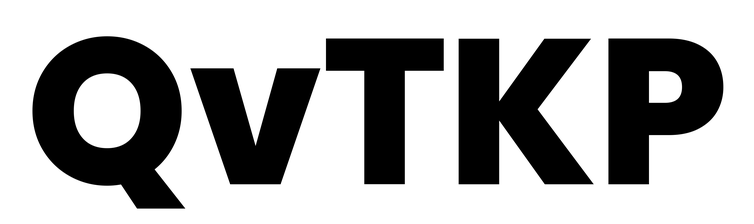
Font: Poppins-ExtraBold